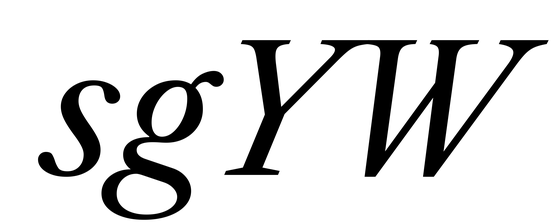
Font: LibreCaslonText-Italic_Italic